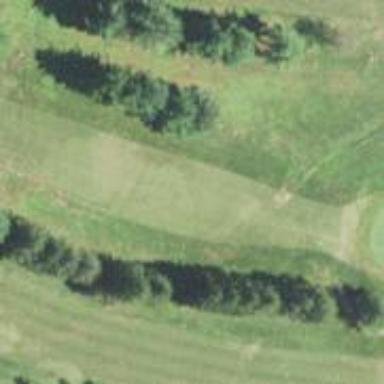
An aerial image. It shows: Golf hole.